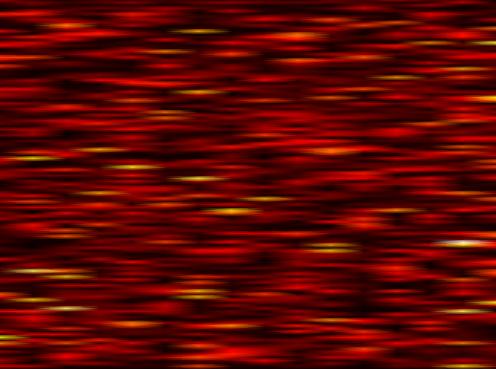
Label: FBMC